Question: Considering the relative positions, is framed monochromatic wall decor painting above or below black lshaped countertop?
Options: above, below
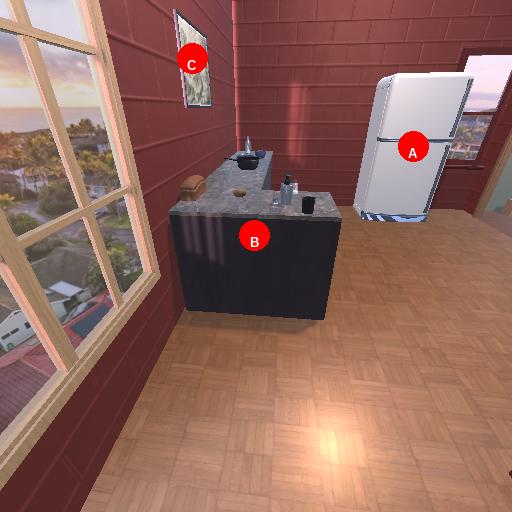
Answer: above